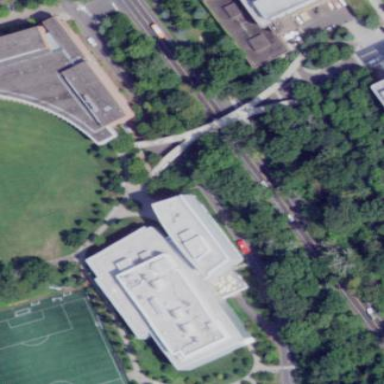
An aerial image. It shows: View of university building.